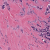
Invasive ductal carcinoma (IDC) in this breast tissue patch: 1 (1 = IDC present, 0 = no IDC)